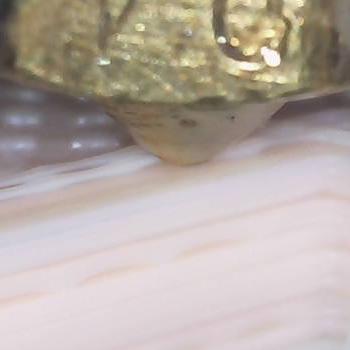
Flow rate: 39%